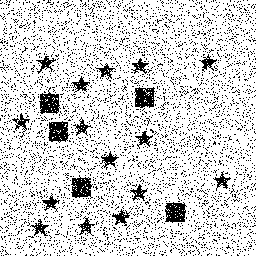
Squares: 5
Triangles: 0
Stars: 15
Total shapes: 20